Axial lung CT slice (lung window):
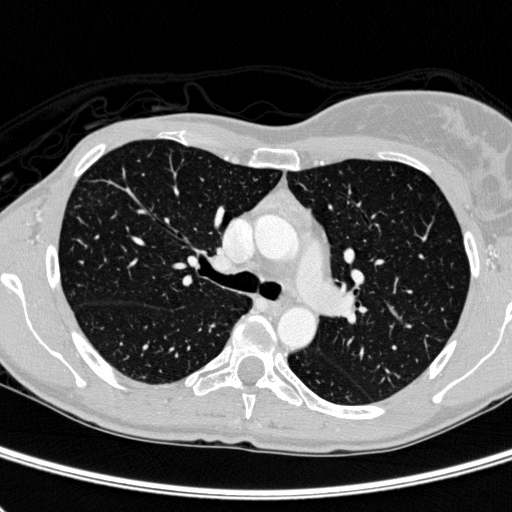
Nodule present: no